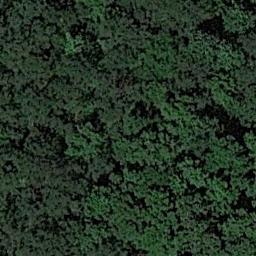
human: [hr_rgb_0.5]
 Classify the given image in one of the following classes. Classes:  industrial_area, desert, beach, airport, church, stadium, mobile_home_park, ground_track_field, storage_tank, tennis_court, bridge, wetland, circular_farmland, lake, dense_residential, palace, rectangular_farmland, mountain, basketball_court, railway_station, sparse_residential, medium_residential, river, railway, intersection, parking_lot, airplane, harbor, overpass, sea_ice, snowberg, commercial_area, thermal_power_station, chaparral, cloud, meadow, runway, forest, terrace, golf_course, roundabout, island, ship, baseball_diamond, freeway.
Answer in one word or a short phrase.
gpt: forest